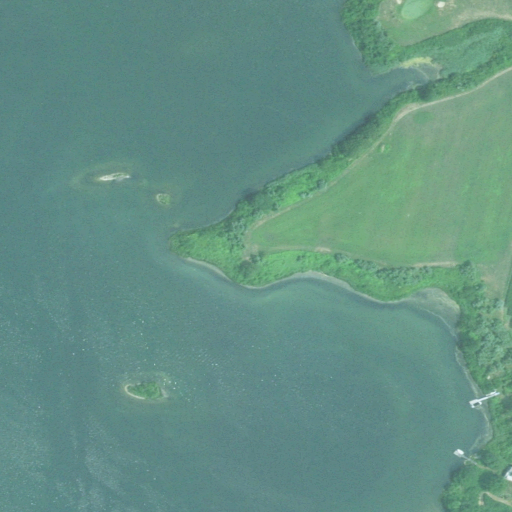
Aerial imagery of cape in Rhode Island named Potato Point containing open water, pasture, herbaceous wetlands, grassland, barren land, and low intensity development